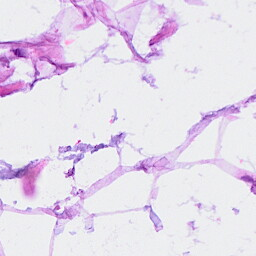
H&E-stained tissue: Breast